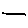
Label: line